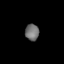
Tissue: lung
Cell type: Endothelial cells
Senescence score: 0.5681
Nuclear area (px): 223
Mean DAPI intensity: 111.399